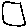
Label: square